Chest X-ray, PA view. Patient: 56 years old, sex M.
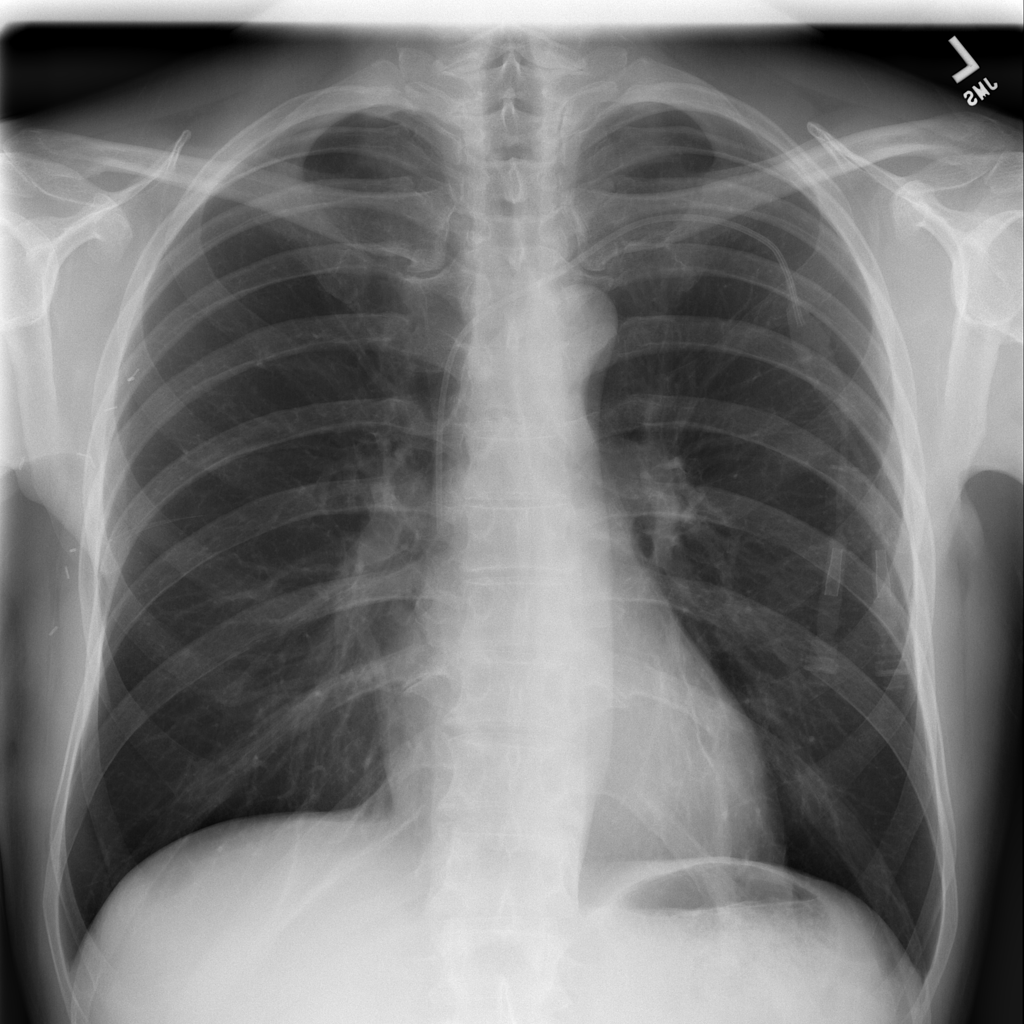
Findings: No Finding